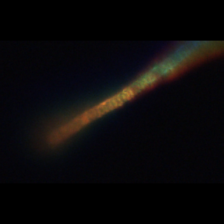
Taxon: Chaetoceros
Group: Diatoms